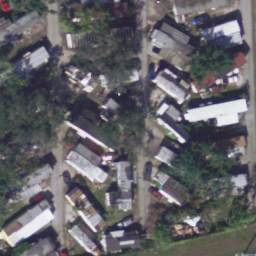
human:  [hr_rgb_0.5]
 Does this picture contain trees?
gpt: yes

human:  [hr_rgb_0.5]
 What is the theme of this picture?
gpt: mobile home park

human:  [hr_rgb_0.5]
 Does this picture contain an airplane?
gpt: no

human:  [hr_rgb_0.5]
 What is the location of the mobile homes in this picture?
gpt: left, center and right